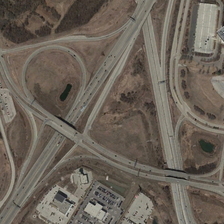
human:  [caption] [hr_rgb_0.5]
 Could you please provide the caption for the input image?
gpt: several buildings with parking lots and many barelands are near a viaduct .

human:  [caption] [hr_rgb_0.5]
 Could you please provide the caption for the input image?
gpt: several buildings with parking lots and many barelands are near a viaduct .

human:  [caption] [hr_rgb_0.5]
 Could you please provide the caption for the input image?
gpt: several buildings with parking lots and many barelands are near a viaduct .

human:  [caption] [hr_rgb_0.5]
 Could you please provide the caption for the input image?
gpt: several buildings with parking lots and many barelands are near a viaduct .

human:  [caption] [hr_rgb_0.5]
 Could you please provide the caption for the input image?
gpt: several buildings with parking lots and many barelands are near a viaduct .